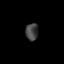
Tissue: skin
Cell type: Epithelial cells
Senescence score: 0.2052
Nuclear area (px): 210
Mean DAPI intensity: 66.771